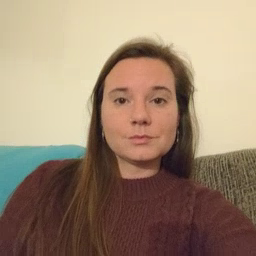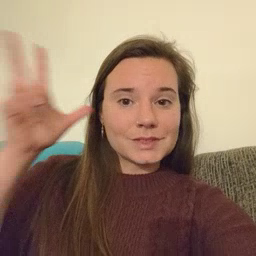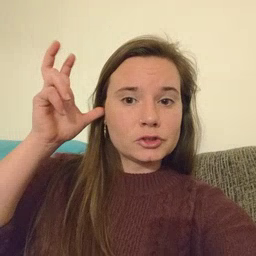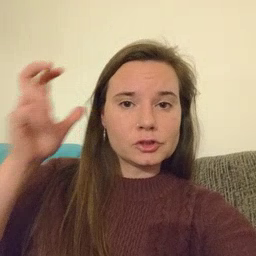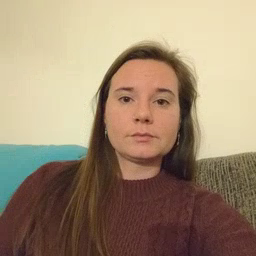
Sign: hear